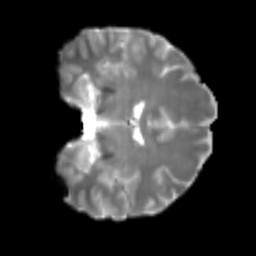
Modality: T2w
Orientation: coronal
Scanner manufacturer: siemens
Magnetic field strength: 3 T
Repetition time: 4 s
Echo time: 0.0594 s